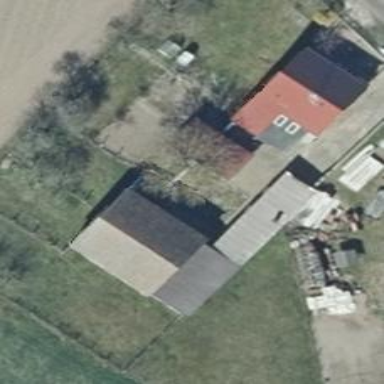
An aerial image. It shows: Flat roof building with grey roof.